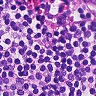
Metastatic tissue present: no